Question: I am developing this exercise:
> write the assembler program that, given a character as input, outputs a triangle of size 5 x 5 of the character itself.
I have a problem because when I go to input a character, the characters do not form a triangle, but other characters are printed.
My input:
> f
My output:

Desired output:
'''
f
ff
fff
ffff
fffff
'''
My code:
'''
Title PROVA
;programma per la prova dell'ambiente Turbo Assembler
DOSSEG
.MODEL SMALL
.STACK 100
.DATA
; se ci sono qui vanno dichiarate le vriabili
.CODE
MOV AX, @data ;(obbligatorie) inizializzano il DS
MOV DS, AX
MOV AX, 00
MOV BX, 00
MOV CX, 00
MOV DX, 00
mov ah,01h ;input va a mettere l'input in AL ;n
int 21h
MOV BL, AL ;n
MOV CL, BL ;n
MOV CH, 0H
ciclo:
CMP CH, 5H
JE fine
inc CH
MOV DL, BL
mov ah, 02h ;stampa il contenuto di dl
int 21h
mov DL, 10D
int 21h
mov DL, 13D
int 21h
;BL
ADD BL, CL
JMP ciclo
fine:
MOV AL, 00H ;(obbligatorie) ritornano il controllo al sistema operativo
MOV AH, 4CH
INT 21H
END
'''
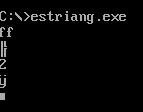
Answer: As vitsoft pointed out, the char changed because you add 'CL' to 'BL'.
To make a triangle you need to use another loop, as Michael said.
Below is the part to change:
'''
MOV AH, 01h ; input va a mettere l'input in AL ;n
INT 21H
MOV BL, AL ; n
MOV CH, 0H
ciclo:
CMP CH, 5H
JE fine
INC CH
MOV DL, 10D
INT 21H
MOV DL, 13D
INT 21H
MOV CL, CH
MOV AH, 02H ; stampa il contenuto di dl
MOV DL, BL
innerLoop:
INT 21H
DEC CL
JNE innerLoop
JMP ciclo
fine:
'''